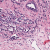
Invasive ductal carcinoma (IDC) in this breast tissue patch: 1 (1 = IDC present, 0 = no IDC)